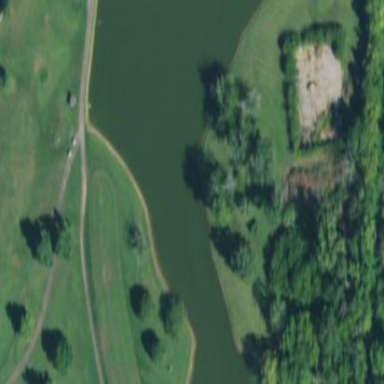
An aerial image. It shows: Water hazard on golf course. The hazard is natural water feature.